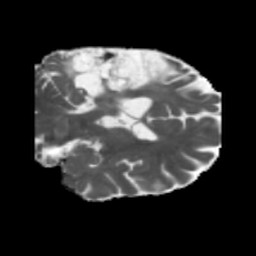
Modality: MD
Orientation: coronal
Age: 58
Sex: male
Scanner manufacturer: siemens
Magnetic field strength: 3 T
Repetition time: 5.47 s
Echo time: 0.0854 s